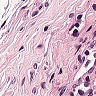
Metastatic tissue present: no